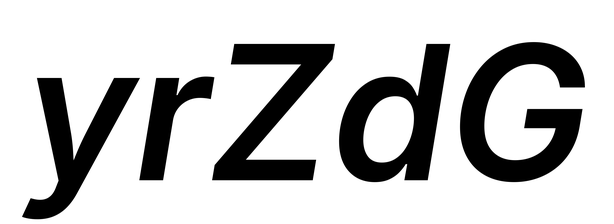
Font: Inter-Italic_SemiBold_Italic